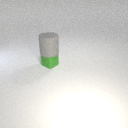
large gray rubber cylinder above small green rubber cube